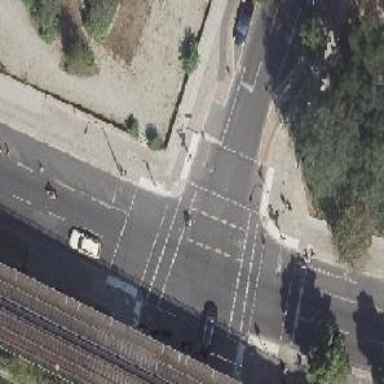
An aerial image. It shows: Crossing with traffic signals.